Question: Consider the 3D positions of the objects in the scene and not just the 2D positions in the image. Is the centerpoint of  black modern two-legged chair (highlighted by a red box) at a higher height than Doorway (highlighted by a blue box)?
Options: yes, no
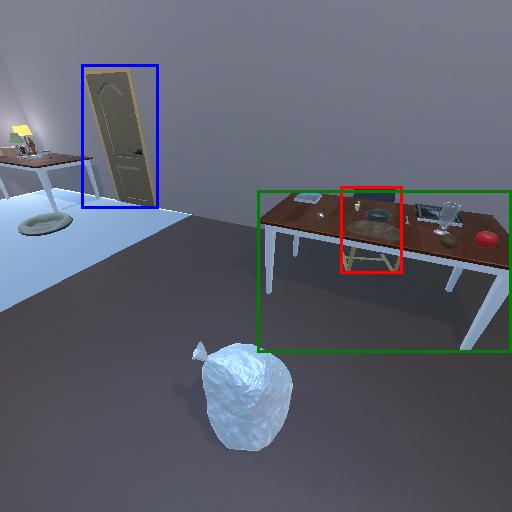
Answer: yes